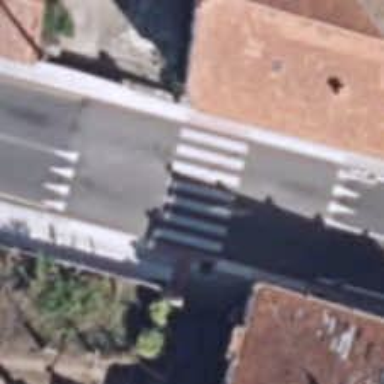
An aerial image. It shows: Uncontrolled zebra crossing with traffic-calming table.